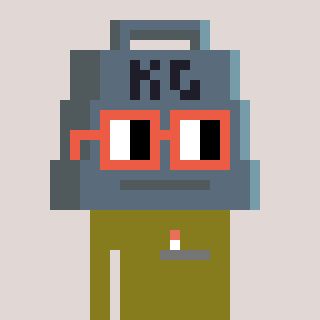
a pixel art character with square orange glasses, a weight-shaped head and a gunk-colored body on a warm background